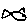
Label: fish